Interaction volume radius: 5 \u00c5
Interaction volume height: 20 \u00c5
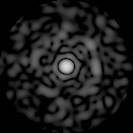
Disorder parameter: 0.7783